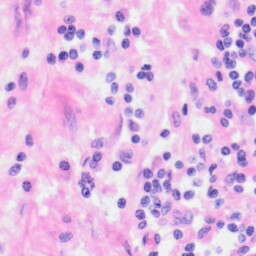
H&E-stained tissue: Kidney